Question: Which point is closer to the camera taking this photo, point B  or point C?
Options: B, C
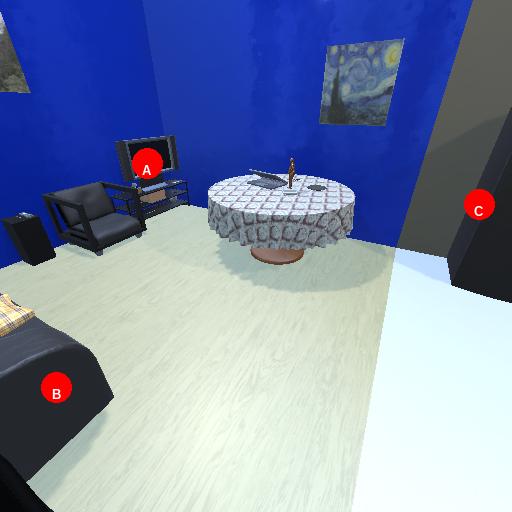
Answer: B